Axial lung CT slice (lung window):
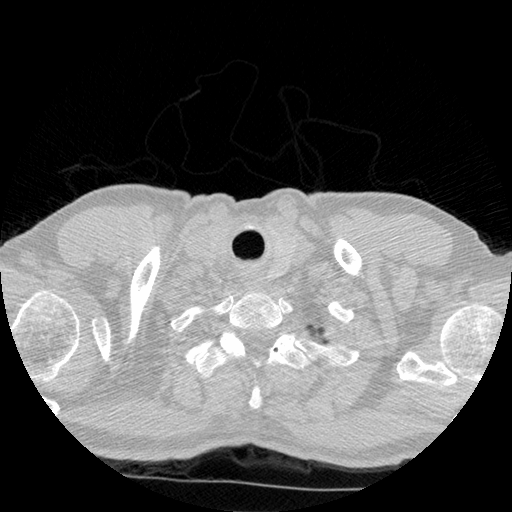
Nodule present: no